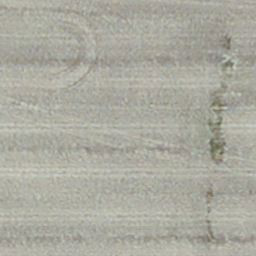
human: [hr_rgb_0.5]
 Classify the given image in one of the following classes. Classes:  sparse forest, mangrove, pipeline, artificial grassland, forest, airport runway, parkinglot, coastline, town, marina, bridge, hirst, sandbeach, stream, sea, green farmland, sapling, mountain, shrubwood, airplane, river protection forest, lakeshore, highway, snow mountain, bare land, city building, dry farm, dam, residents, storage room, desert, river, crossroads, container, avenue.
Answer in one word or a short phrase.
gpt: dry farm